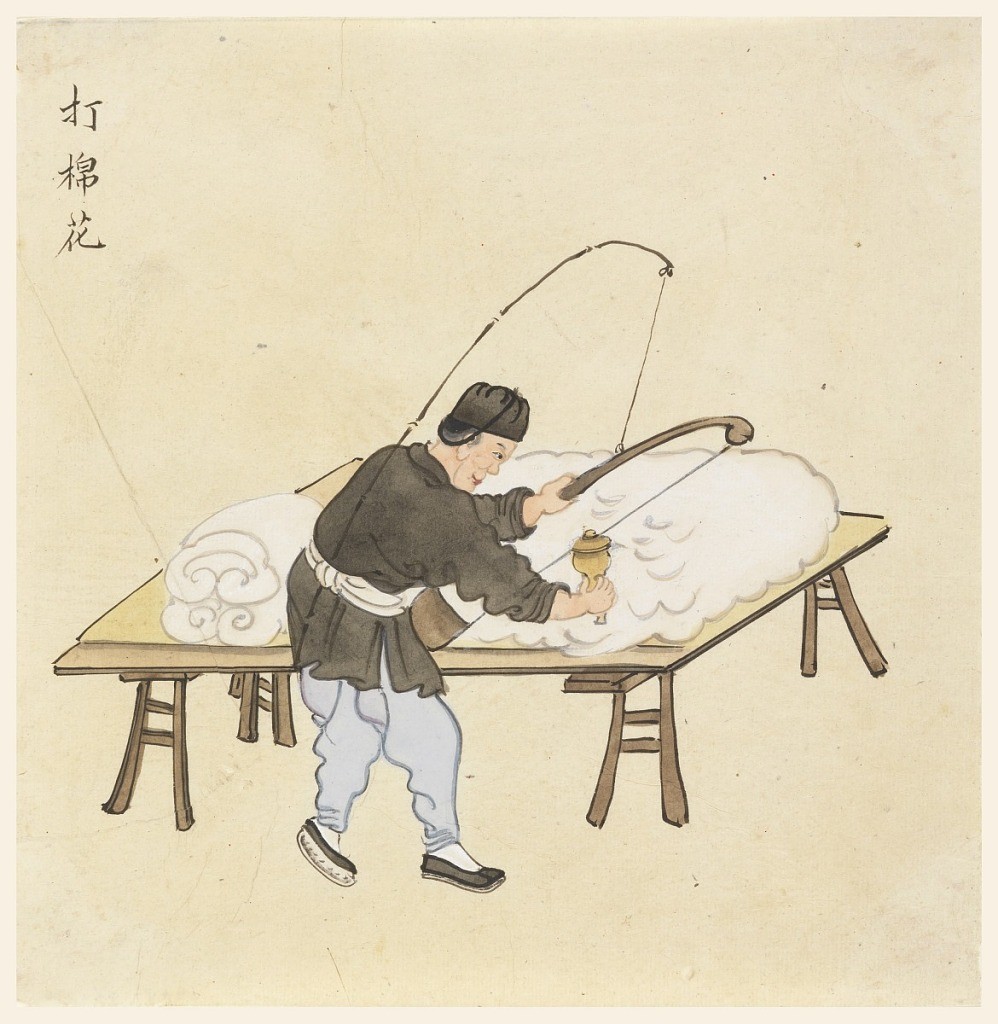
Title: Beating Cotton
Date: ca. 1815
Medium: Brush and watercolor on mulberry paper
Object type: Drawing
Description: Figure of a Chinese man beating cotton on a broad, flat table. He is shown facing right in profile. Chinese characters in upper left.